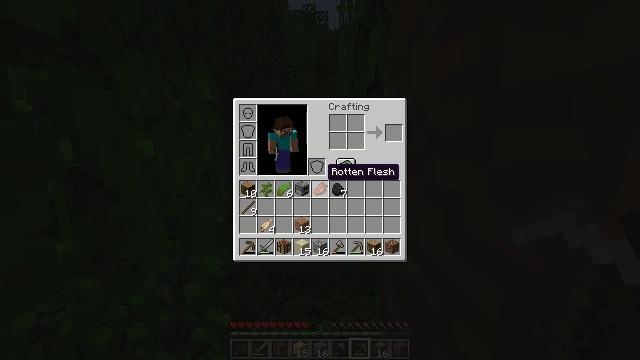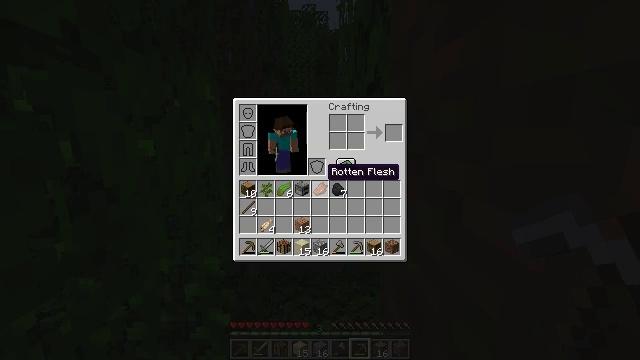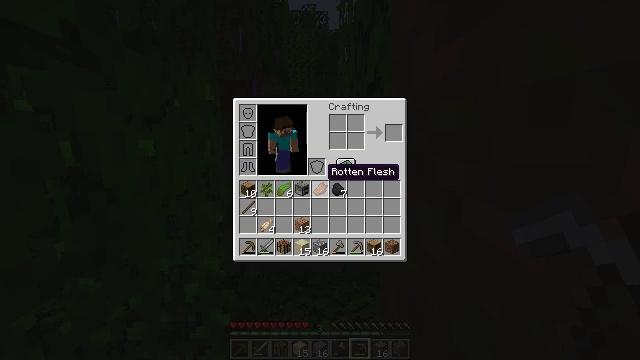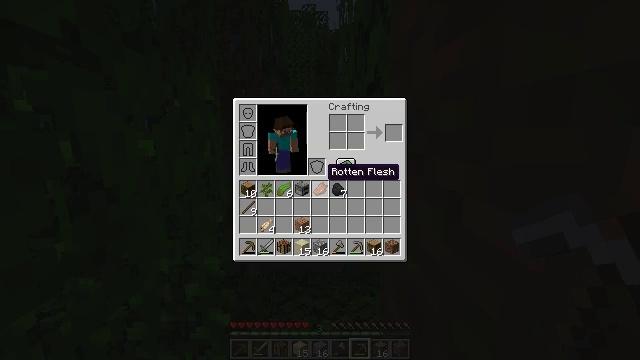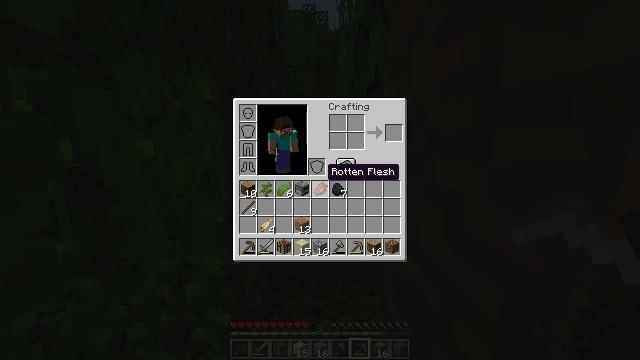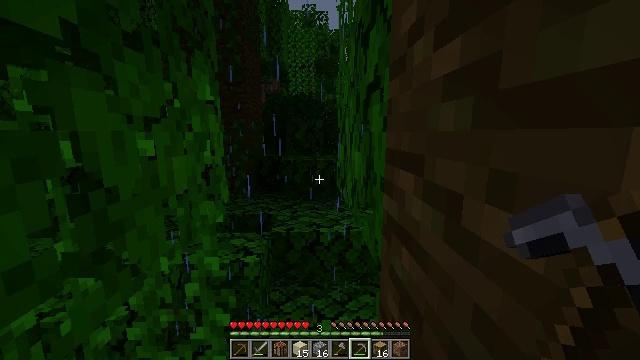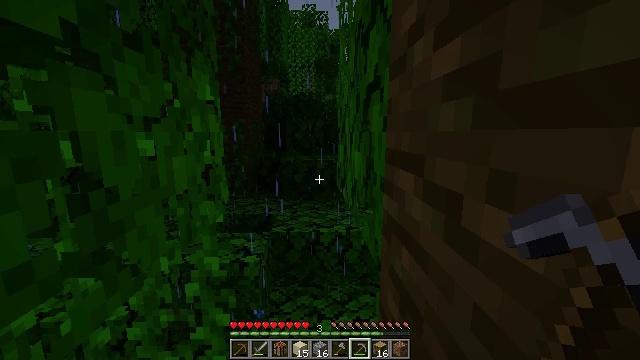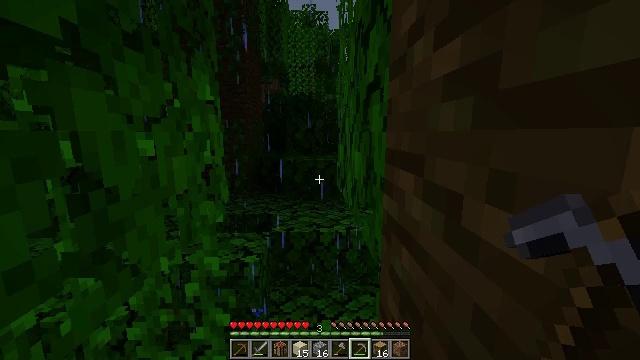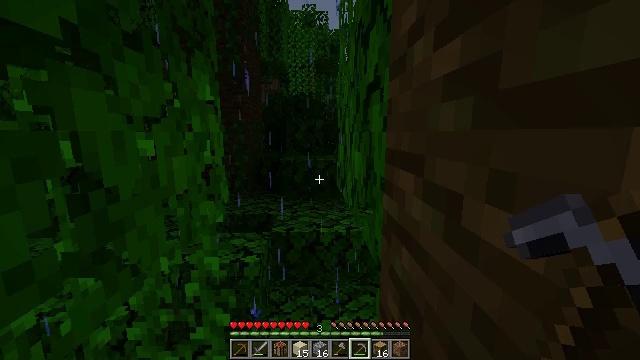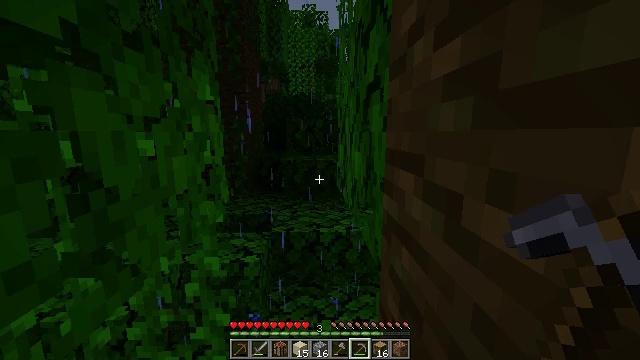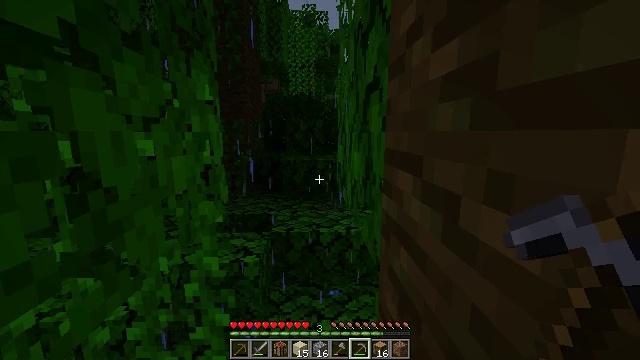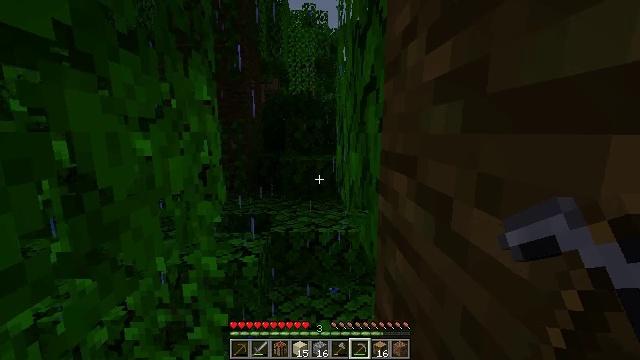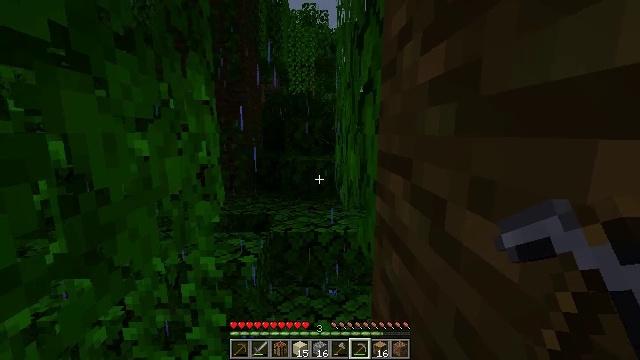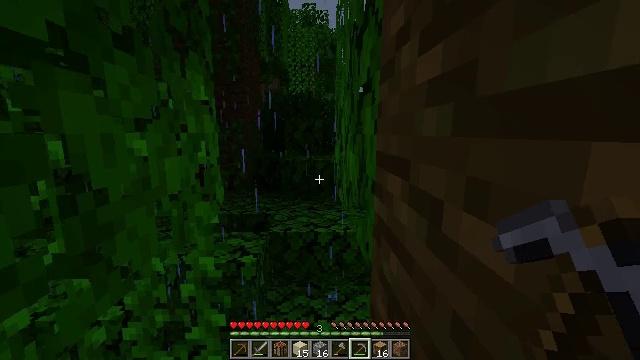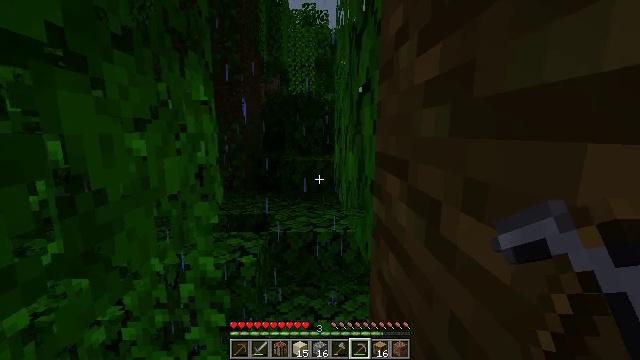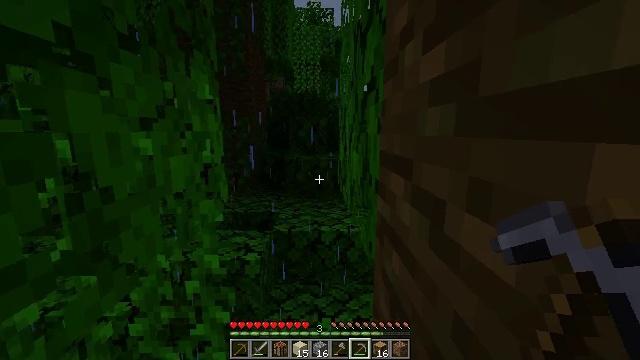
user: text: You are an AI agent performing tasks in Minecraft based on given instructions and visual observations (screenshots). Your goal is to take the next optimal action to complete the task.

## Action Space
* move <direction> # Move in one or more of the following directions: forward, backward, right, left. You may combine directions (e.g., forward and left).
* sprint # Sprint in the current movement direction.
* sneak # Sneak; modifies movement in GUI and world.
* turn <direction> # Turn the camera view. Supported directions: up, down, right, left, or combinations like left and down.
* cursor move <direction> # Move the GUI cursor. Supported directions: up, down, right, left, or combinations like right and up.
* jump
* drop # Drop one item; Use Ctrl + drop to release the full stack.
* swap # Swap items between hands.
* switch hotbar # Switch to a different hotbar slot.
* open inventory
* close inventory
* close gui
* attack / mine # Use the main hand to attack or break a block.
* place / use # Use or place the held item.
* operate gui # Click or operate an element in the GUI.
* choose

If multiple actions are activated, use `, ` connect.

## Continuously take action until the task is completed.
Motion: motion action
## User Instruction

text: Gather jungle leaves from the tree.
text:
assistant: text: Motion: no_op
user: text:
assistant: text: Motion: no_op
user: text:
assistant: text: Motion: no_op
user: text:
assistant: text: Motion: no_op
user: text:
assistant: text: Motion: close inventory
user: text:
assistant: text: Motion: close inventory
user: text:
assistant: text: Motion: no_op
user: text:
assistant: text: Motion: no_op
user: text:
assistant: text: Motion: no_op
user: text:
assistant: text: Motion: move forward
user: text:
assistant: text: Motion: move forward
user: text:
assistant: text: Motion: move forward
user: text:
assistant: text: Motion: move forward
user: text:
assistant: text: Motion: move forward
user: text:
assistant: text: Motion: move forward, turn left
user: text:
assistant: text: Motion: move forward, turn left
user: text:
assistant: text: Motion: move forward
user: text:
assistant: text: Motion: move forward
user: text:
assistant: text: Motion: move forward, turn left and down
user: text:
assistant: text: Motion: move forward, turn left
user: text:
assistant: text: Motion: move forward, turn left
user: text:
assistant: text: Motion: move forward, turn left
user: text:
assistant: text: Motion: move forward, turn left
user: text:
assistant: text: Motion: move forward, turn left and up
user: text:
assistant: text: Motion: move forward, turn left and up
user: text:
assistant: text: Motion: move forward, turn left
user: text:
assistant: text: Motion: move forward, turn left and down
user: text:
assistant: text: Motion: move forward, turn left
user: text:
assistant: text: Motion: move forward
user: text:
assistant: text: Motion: move forward, turn right and up